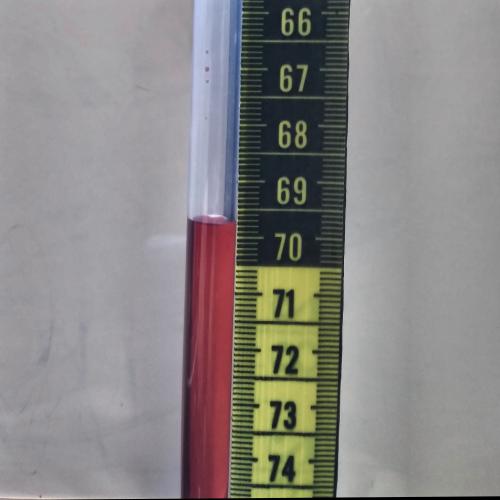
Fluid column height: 69.7 cm